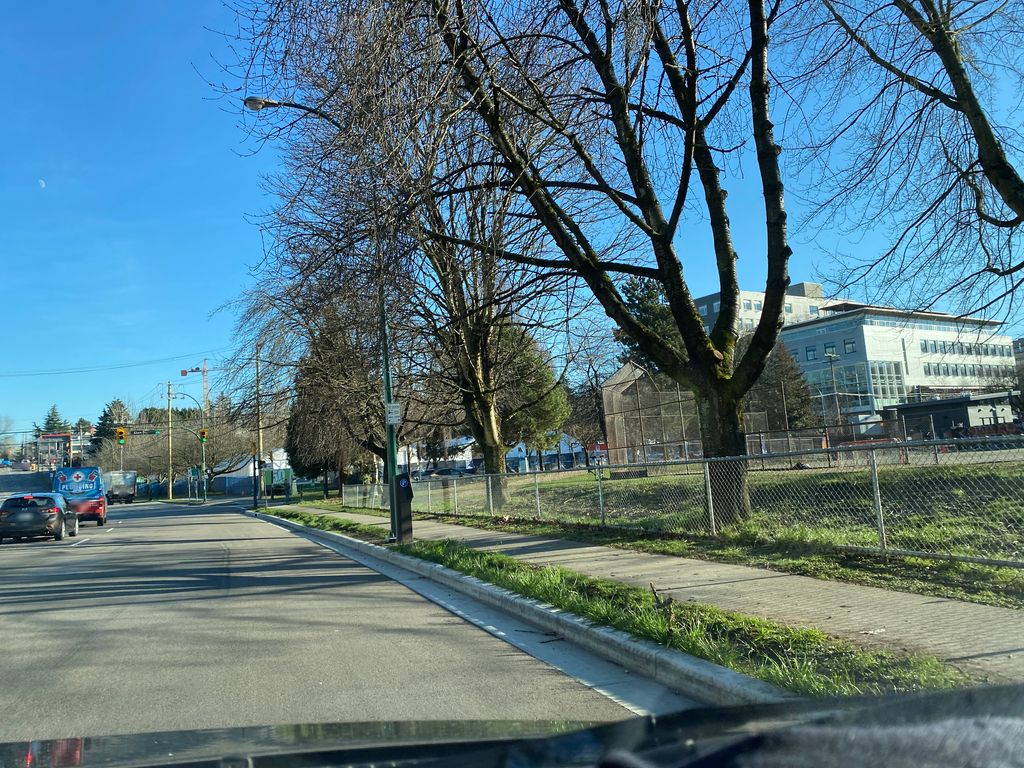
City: vancouver